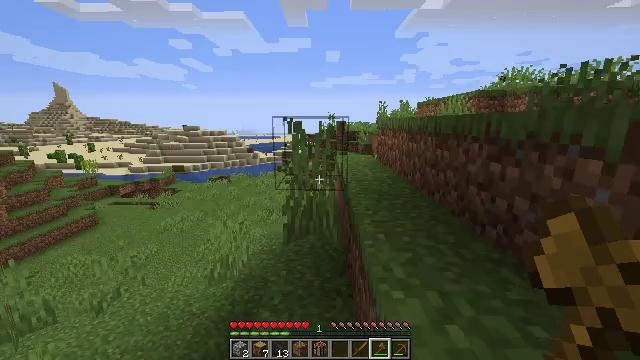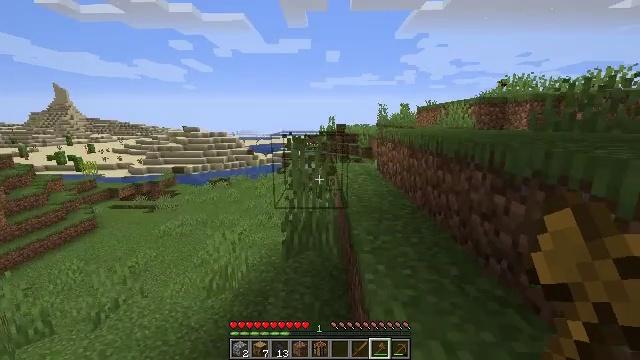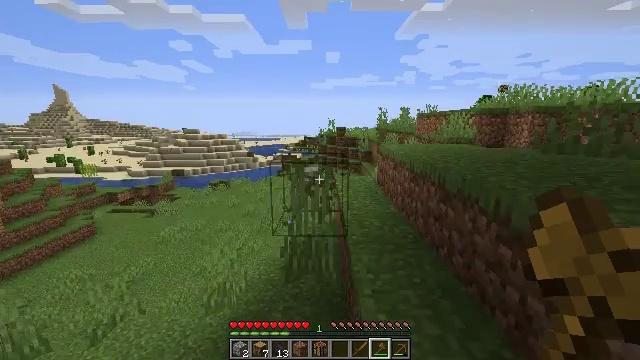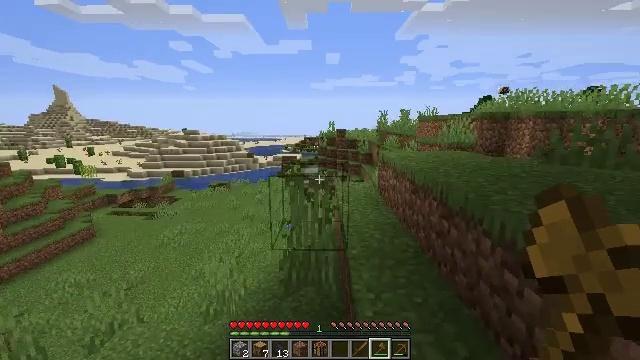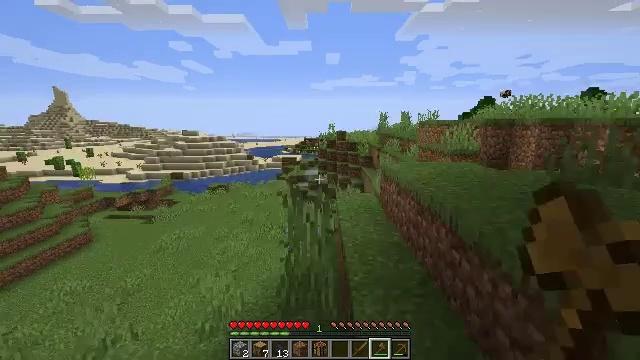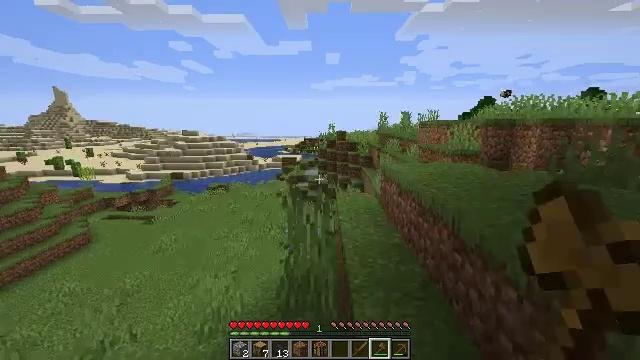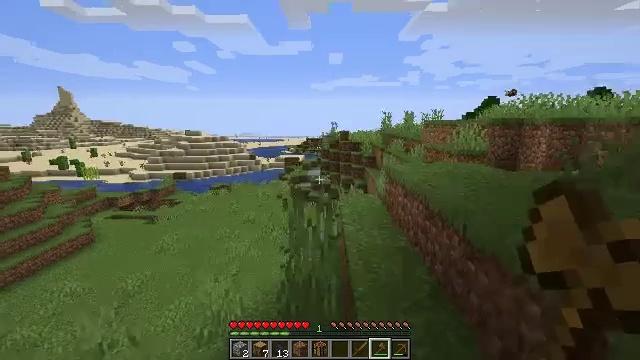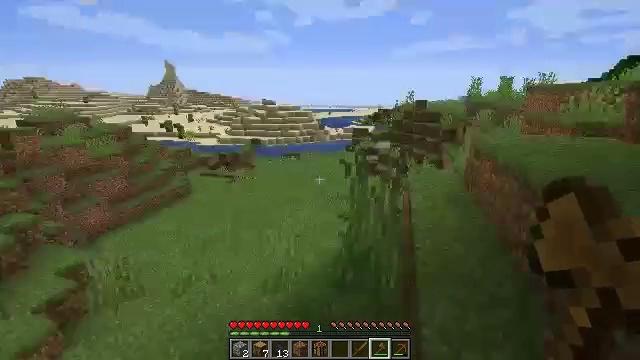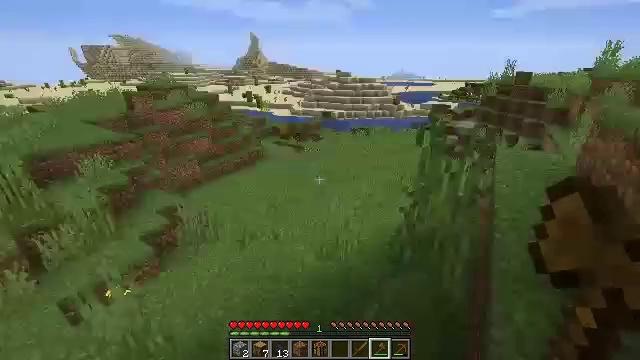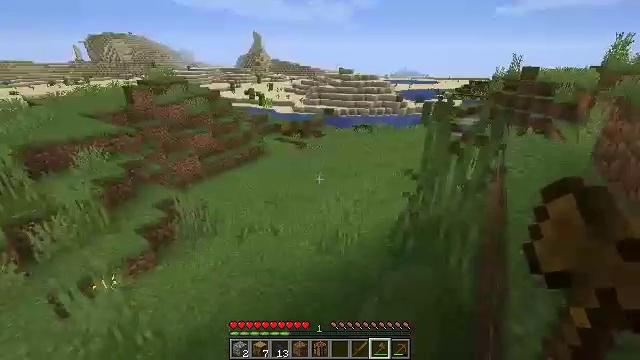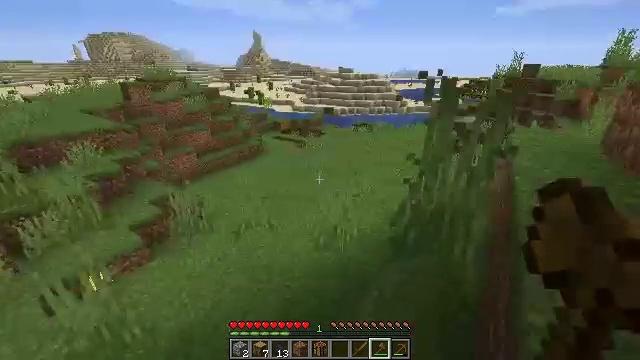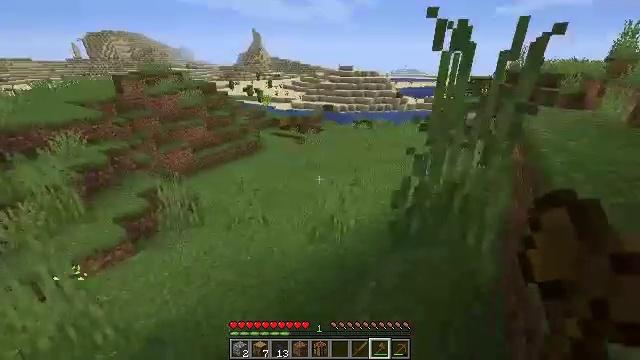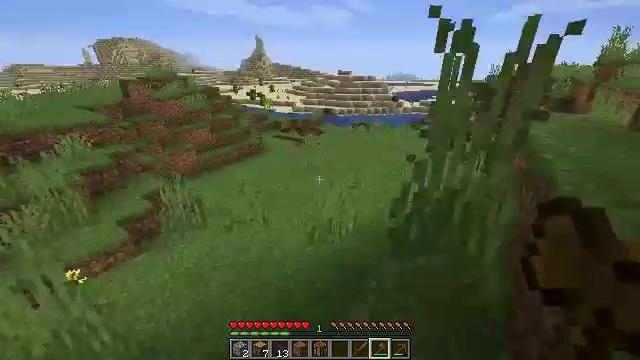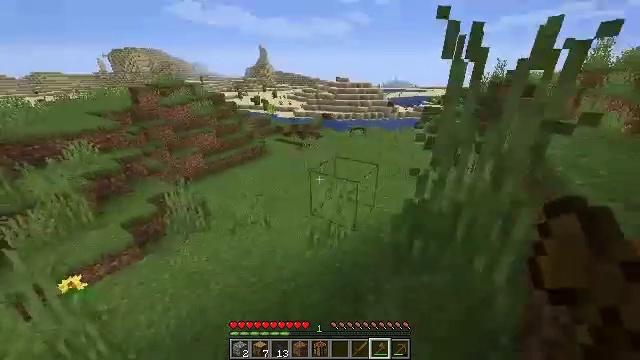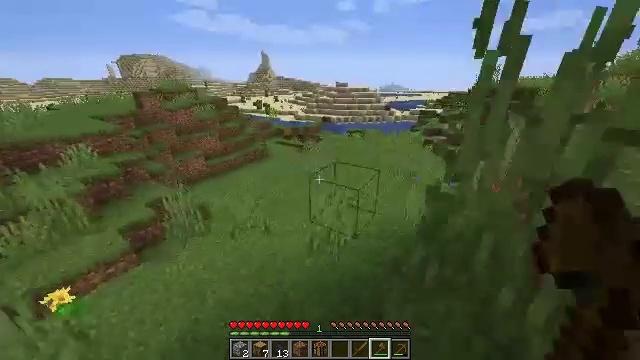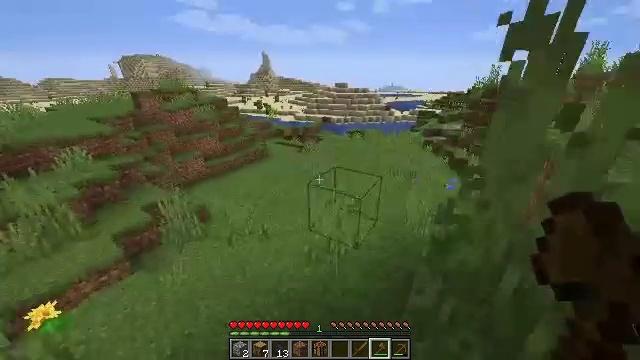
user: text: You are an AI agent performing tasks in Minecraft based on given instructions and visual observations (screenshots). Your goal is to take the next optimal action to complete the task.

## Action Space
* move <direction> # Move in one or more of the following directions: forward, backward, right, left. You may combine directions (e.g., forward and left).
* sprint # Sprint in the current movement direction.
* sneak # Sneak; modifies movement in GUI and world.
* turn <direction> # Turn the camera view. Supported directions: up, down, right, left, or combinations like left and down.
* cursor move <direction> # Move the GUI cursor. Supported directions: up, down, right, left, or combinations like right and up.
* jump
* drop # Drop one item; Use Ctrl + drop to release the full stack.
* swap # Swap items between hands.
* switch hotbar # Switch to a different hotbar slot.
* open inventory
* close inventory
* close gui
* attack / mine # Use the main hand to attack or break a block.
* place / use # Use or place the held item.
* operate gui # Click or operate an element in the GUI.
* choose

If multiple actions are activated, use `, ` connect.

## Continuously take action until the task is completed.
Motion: motion action
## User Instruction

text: Hunt fish.
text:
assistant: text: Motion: move forward, jump
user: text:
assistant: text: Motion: move forward, jump
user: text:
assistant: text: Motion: move forward, jump
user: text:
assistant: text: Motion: move forward
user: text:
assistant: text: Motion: move forward
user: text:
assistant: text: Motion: move forward
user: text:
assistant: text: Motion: move forward, turn left and down
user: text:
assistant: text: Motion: move forward, turn left and down
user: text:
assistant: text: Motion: move forward
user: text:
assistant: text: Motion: move forward
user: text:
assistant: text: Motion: move forward, sprint
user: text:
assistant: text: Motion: move forward, sprint
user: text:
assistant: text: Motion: move forward, sprint
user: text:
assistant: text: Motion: move forward, sprint
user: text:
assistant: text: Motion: move forward
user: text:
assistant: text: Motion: move forward
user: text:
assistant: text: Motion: move forward
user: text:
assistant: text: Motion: move forward
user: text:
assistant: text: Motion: move forward, jump
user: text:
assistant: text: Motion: move forward, jump
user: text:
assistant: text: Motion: move forward, jump
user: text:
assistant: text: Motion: move forward, jump
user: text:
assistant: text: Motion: move forward, jump
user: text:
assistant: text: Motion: move forward, jump
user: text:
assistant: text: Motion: move forward, jump
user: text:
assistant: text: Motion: move forward, jump
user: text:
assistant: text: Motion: move forward, jump
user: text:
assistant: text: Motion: move forward, jump
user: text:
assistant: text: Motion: move forward
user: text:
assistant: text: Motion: move forward, turn up